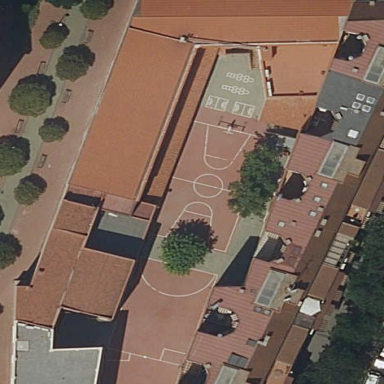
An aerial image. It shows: School.